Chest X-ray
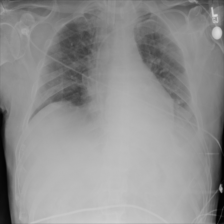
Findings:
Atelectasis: negative
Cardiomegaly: negative
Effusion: positive
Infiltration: negative
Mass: negative
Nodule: negative
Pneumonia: negative
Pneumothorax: negative
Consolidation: negative
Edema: negative
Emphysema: negative
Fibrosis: negative
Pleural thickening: negative
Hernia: negative